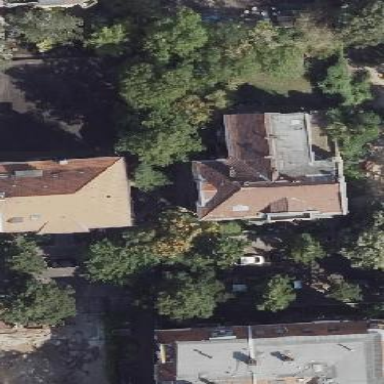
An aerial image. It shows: Pyramidal roof shapes the top of the apartments building.